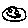
Label: smiley face